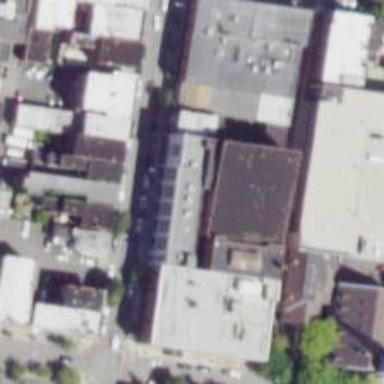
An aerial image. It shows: Historic theatre building.